已知椭圆$C$: $\frac{x^2}{a^2} + \frac{y^2}{b^2} = 1(a > b > 0)$和双曲线$\frac{y^2}{2} - x^2 = 1$的焦距相同，且椭圆$C$经过点$\left(\sqrt{3},\frac{1}{2}\right)$，椭圆$C$的左、右顶点分别为$A$、$B$，动点$P$在椭圆$C$上且异于点$A$、$B$，直线$AP$、$BP$与直线$l$:$x = -4$分别交于点$M$、$N$.

(1) 求椭圆$C$的标准方程；

(2) 求线段$MN$长的最小值；

(3) 如图，设直线$l$:$x = -4$与$x$轴交于点$H$，过点$H$作直线交椭圆与$E$、$F$，直线$EB$与$FA$交于一点$Q$，证明：点$Q$在一条定直线上.
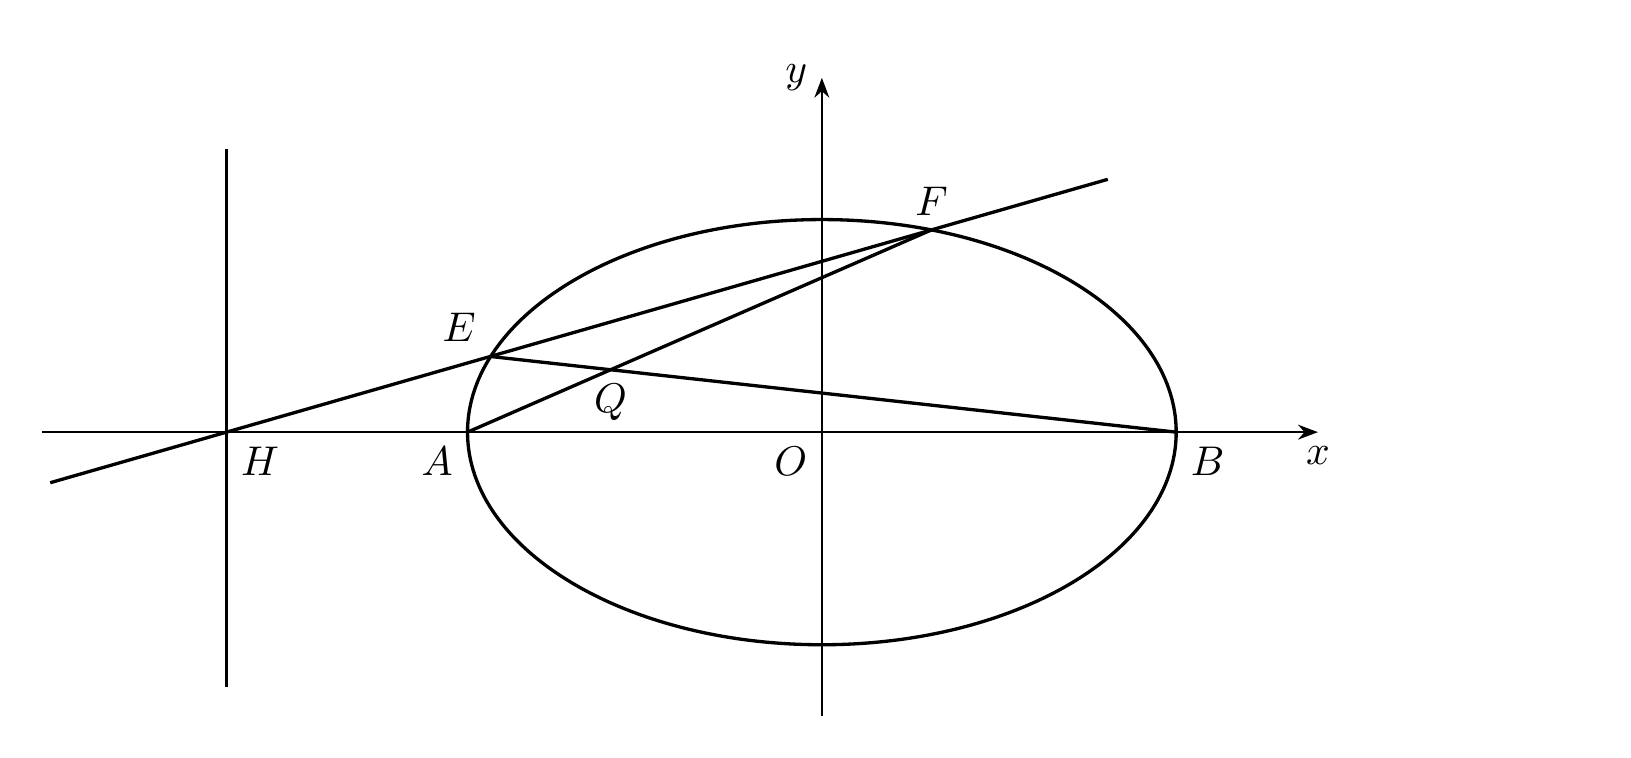
【解答】
\textbf{【详解】}(1) 解：双曲线$\dfrac{y^2}{2} - x^2 = 1$的焦距为$2\sqrt{2+1} = 2\sqrt{3}$，

所以，椭圆$C$的焦点分别为$F_1(-\sqrt{3},0)$、$F_2(\sqrt{3},0)$，

由椭圆定义可得$2a = \sqrt{(\sqrt{3}-\sqrt{3})^2 + \dfrac{1}{4}} + \sqrt{(\sqrt{3}+\sqrt{3})^2 + \dfrac{1}{4}} = 4$，$\therefore a = 2$，$b = \sqrt{2^2 - 3} = 1$，

因此，椭圆$C$的标准方程为$\dfrac{x^2}{4} + y^2 = 1$.

(2) 解：设点$P(x_0,y_0)$，则$y_0 \neq 0$且$x_0^2 = 4 - 4y_0^2$，易知点$A(-2,0)$、$B(2,0)$，

$k_{PA}k_{PB} = \dfrac{y_0}{x_0+2} \cdot \dfrac{y_0}{x_0-2} = \dfrac{y_0^2}{x_0^2-4} = \dfrac{y_0^2}{(4-4y_0^2)-4} = -\dfrac{1}{4}$，

设直线$AP$的方程为$x = m_1y - 2$，直线$BP$的方程为$x = m_2y + 2$，其中$m_1m_2 = -4$，

设点$M(-4,m)$、$N(-4,n)$，则$\begin{cases} mm_1 - 2 = -4 \\ nm_2 + 2 = -4 \end{cases}$，可得$m = -\dfrac{2}{m_1}$，$n = -\dfrac{6}{m_2}$，

所以，$|MN| = |n - m| = \left| -\dfrac{2}{m_1} - \left(-\dfrac{6}{m_2}\right) \right| = \left| \dfrac{2}{|m_1|} + \dfrac{3|m_1|}{2} \right| \geq 2\sqrt{\dfrac{2}{|m_1|} \cdot \dfrac{3|m_1|}{2}} = 2\sqrt{3}$，

当且仅当$m_1 = \pm \dfrac{2\sqrt{3}}{3}$时，等号成立，故线段$MN$长的最小值为$2\sqrt{3}$.

(3) 解：易知点$H(-4,0)$，当直线$EF$与$x$轴重合时，$E$、$F$为椭圆$C$长轴的顶点，不合乎题意，

设直线$EF$的方程为$x = ky - 4$，设点$E(x_1,y_1)$、$F(x_2,y_2)$，

联立$\begin{cases} x = ky - 4 \\ x^2 + 4y^2 = 4 \end{cases}$可得$(k^2 + 4)y^2 - 8ky + 12 = 0$，$\Delta = 64k^2 - 48(k^2 + 4) > 0$，可得$k^2 > 12$，

由韦达定理可得$y_1 + y_2 = \dfrac{8k}{k^2 + 4}$，$y_1y_2 = \dfrac{12}{k^2 + 4}$，

$k_{AF} = \dfrac{y_2}{x_2 + 2} = \dfrac{y_2}{ky_2 - 2}$，$k_{BE} = \dfrac{y_1}{x_1 - 2} = \dfrac{y_1}{ky_1 - 6}$，

直线$BE$的方程为$y = \dfrac{y_1}{ky_1 - 6}(x - 2)$，直线$AF$的方程为$y = \dfrac{y_2}{ky_2 - 2}(x + 2)$，

联立直线$AF$、$BE$的方程可得$\dfrac{x + 2}{x - 2} = \dfrac{(ky_2 - 2)y_1}{(ky_1 - 6)y_2} = \dfrac{ky_1y_2 - 2y_1}{ky_1y_2 - 6y_2} = \dfrac{\dfrac{12k}{k^2 + 4} - 2\left(\dfrac{8k}{k^2 + 4} - y_2\right)}{\dfrac{12k}{k^2 + 4} - 6y_2} = \dfrac{-\dfrac{4k}{k^2 + 4} + 2y_2}{\dfrac{12k}{k^2 + 4} - 6y_2} = -\dfrac{1}{3}$，

解得$x = -1$，

因此，点$Q$在直线$x = -1$上.